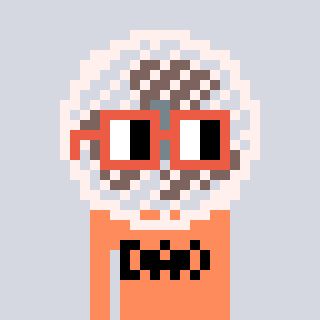
a pixel art character with square orange glasses, a fan-shaped head and a peachy-colored body on a cool background